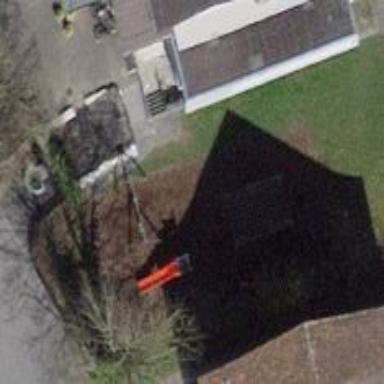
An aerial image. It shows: Kindergarten.